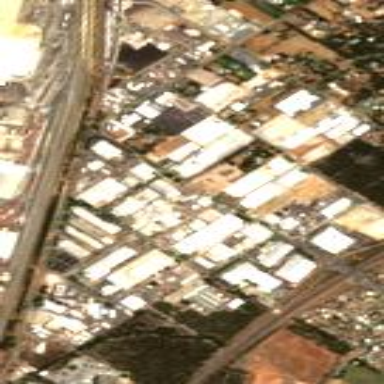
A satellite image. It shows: Industrial area featuring warehouse.